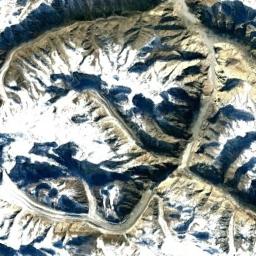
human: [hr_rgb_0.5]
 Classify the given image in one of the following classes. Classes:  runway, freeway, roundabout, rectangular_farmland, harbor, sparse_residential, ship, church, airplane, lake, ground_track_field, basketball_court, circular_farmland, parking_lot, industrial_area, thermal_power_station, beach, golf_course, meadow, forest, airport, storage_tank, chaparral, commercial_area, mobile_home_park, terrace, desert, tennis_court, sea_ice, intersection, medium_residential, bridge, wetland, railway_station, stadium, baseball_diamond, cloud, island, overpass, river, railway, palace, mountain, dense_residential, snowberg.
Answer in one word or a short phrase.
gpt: snowberg